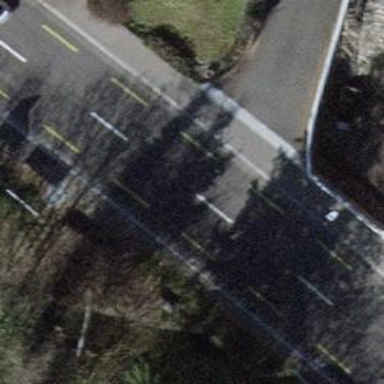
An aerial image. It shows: Primary road with asphalt surface. It has sidewalks on both sides and soft lane designated for cycling.